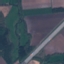
Label: Highway